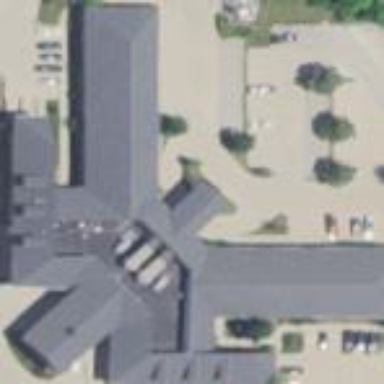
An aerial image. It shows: Hospital building.